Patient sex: F
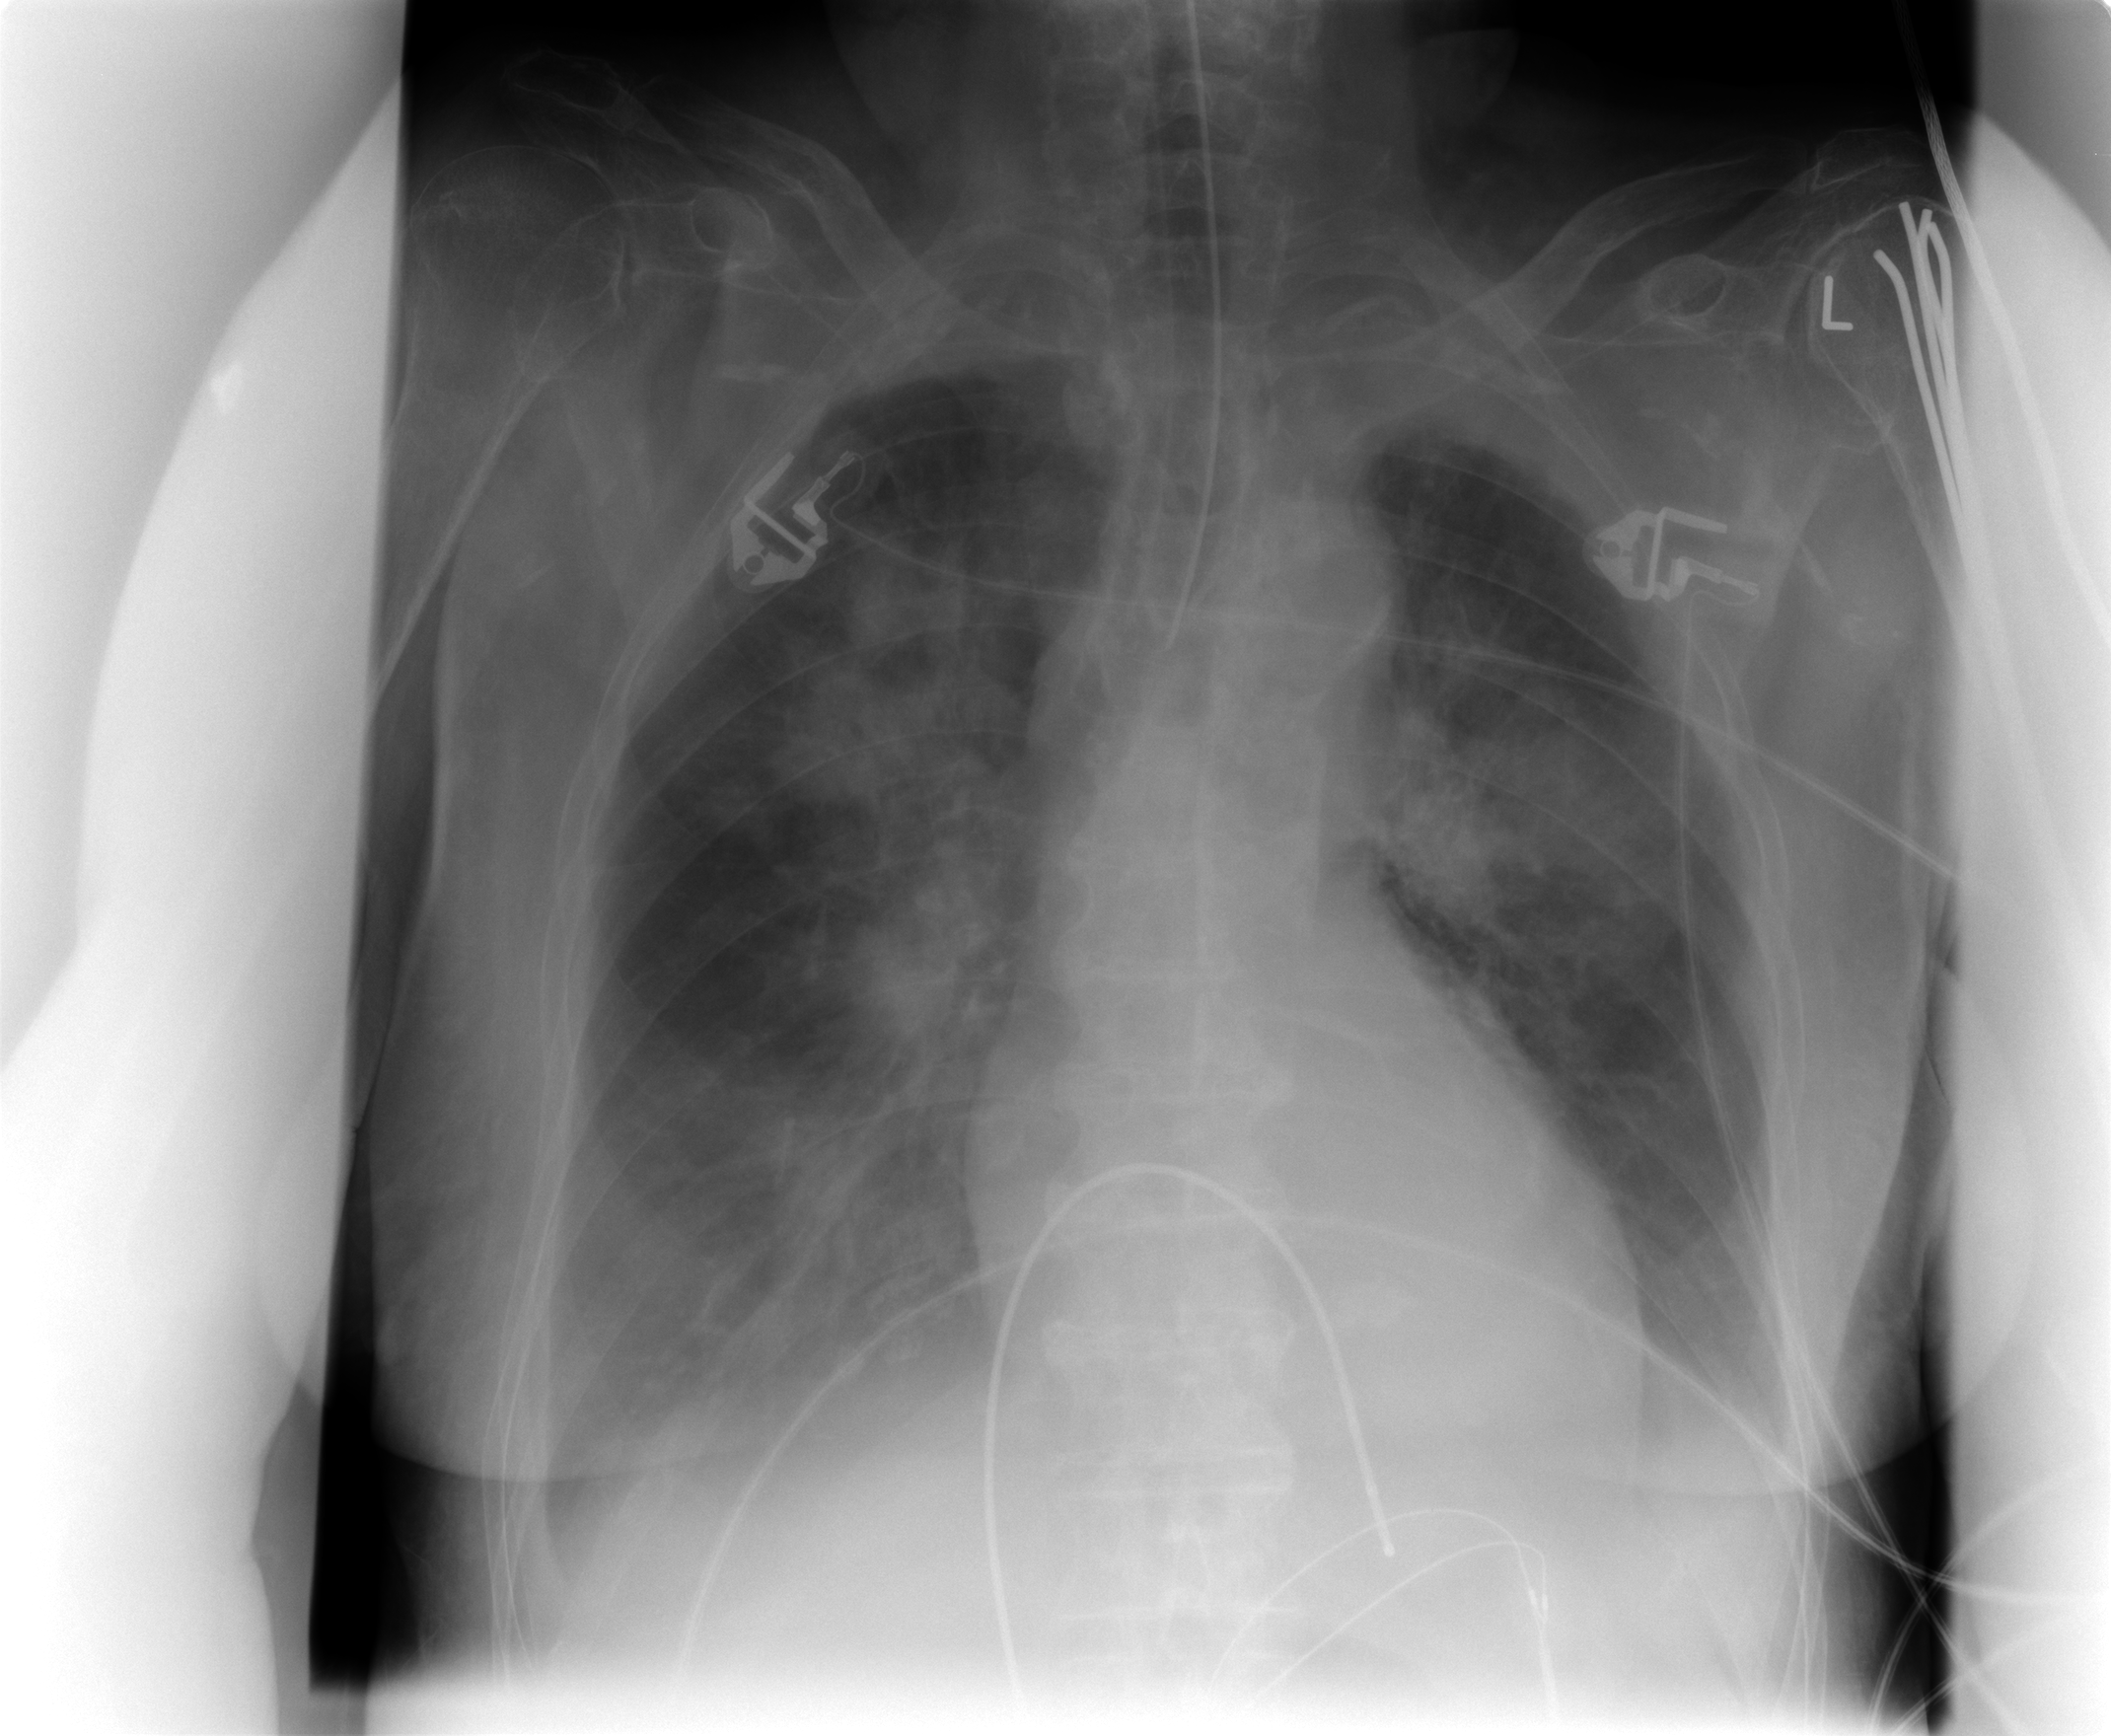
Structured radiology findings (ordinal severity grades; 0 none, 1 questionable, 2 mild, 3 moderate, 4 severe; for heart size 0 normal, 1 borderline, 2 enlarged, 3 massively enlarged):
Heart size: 0
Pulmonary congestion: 1
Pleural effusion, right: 0
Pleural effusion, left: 0
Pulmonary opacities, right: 3
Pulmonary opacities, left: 2
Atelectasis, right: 2
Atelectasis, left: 2